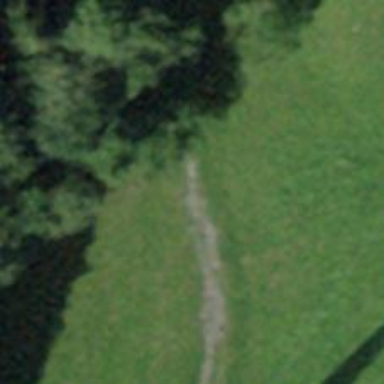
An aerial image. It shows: Pebblestone path.